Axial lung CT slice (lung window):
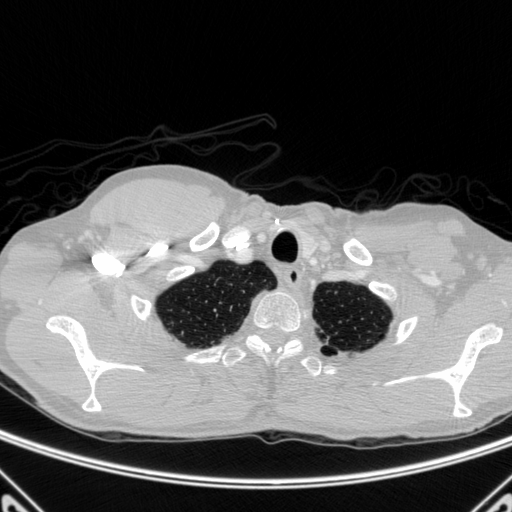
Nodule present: no